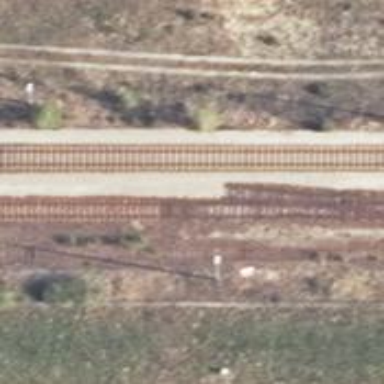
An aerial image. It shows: Abandoned railway yard.